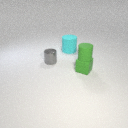
small gray metal cylinder to the left of small green rubber cube